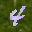
Label: 4